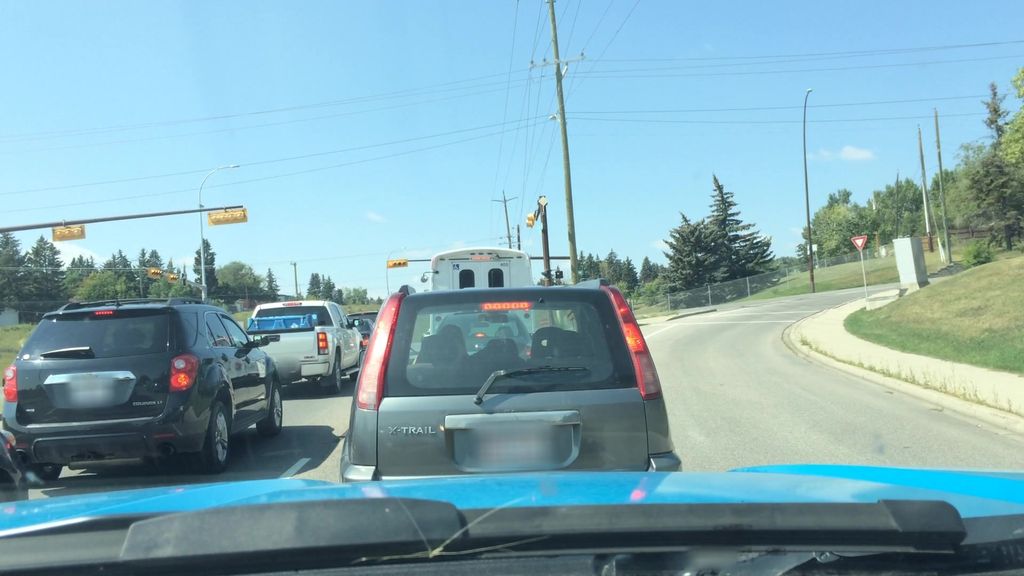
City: calgary